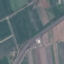
Land use / land cover class: Highway